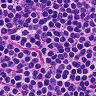
Metastatic tissue present: no